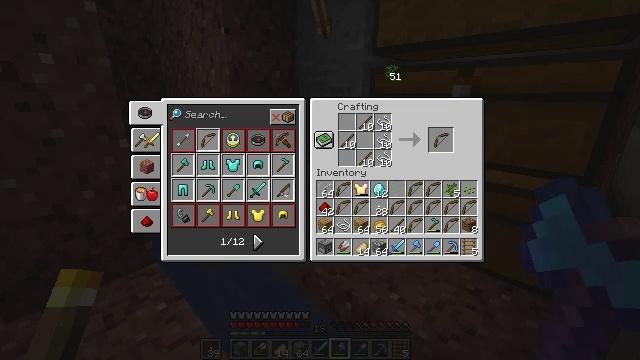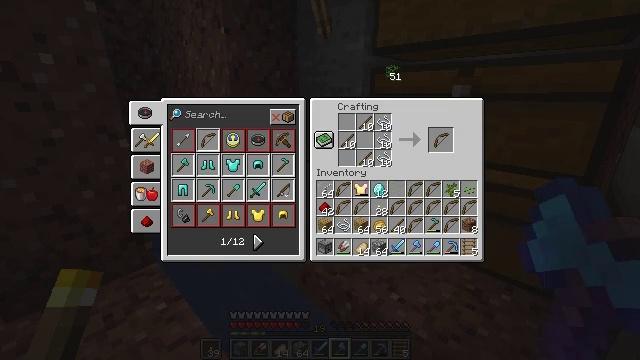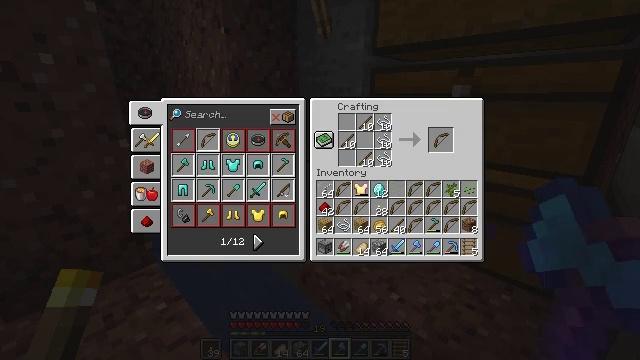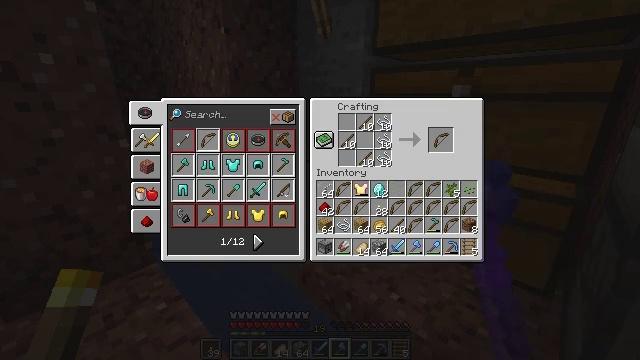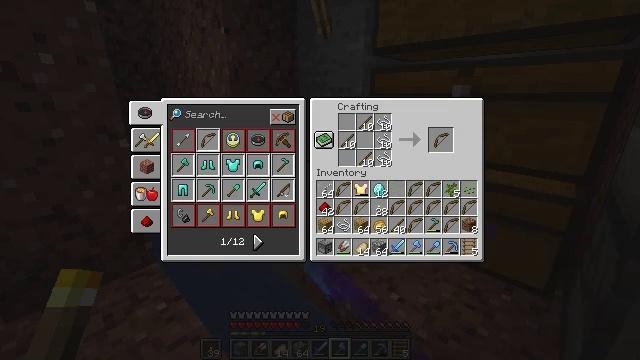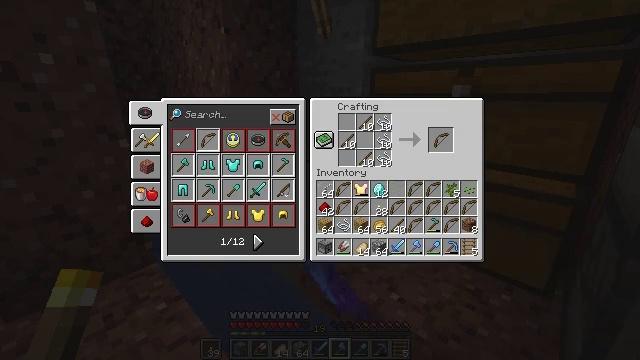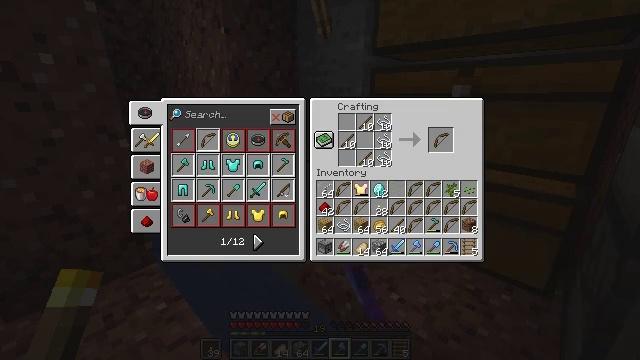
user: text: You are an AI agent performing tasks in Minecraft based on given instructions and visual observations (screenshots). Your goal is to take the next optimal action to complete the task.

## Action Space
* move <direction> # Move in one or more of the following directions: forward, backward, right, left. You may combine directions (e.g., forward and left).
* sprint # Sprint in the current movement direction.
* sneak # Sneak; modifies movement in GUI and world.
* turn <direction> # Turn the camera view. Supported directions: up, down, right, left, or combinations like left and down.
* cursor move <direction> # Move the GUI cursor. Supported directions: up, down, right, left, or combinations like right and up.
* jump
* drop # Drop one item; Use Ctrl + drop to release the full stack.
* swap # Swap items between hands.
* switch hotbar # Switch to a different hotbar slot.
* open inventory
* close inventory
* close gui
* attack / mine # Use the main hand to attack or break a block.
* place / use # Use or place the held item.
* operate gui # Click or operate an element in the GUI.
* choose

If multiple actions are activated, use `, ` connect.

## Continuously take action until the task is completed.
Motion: motion action
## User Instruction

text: Remove oak leaves from the inventory.
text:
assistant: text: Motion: operate gui
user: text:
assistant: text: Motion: no_op
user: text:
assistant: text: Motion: no_op
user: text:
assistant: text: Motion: no_op
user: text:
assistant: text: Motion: no_op
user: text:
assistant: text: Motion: no_op
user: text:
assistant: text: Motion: no_op